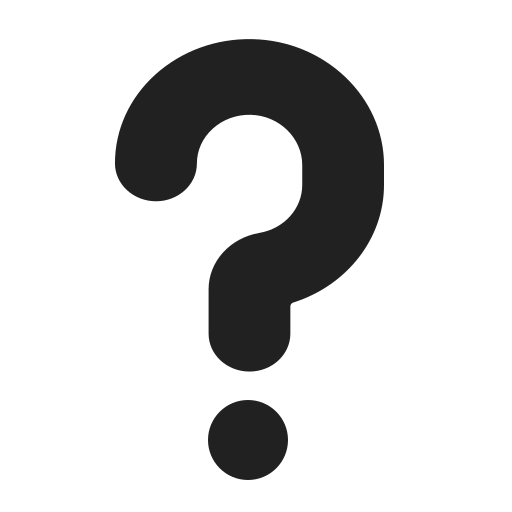
red question mark high contrast